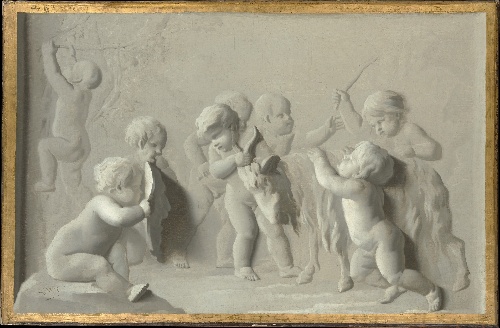
Title: Children Playing with a Goat
Artist: Jacob de Wit
Artist bio: Dutch, 18th century
Object type: Painting, grisaille
Classification: Paintings
Medium: Oil on canvas
Dimensions: 26 3/4 x 41 in. (67.9 x 104.1 cm)
Department: European Paintings
Credit line: Gift of J. Pierpont Morgan, 1906
Accession year: 1907
Repository: Metropolitan Museum of Art, New York, NY
Tags: Children|Playing|Goats